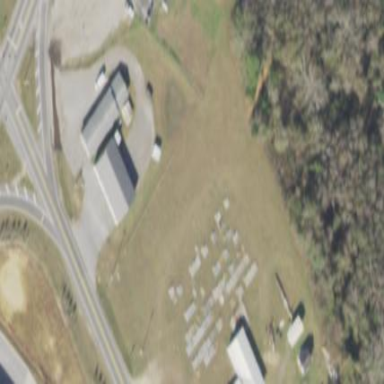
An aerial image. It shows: Cemetery.